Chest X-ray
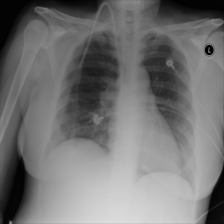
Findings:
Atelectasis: negative
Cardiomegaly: negative
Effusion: negative
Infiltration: negative
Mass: negative
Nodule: negative
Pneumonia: negative
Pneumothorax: negative
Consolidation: positive
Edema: negative
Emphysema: negative
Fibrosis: negative
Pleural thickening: negative
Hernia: negative